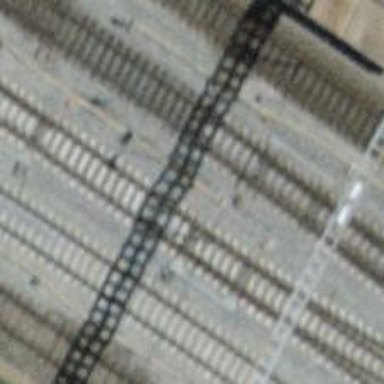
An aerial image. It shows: Railway track with contact line for electrification.